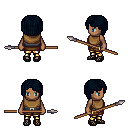
a pixel art fantasy rpg character, female body template, human, dark skin, leather chest armor, gold greaves, raven pageboy hairstyle, ghillies, spear, four views (front, back, left, right), 2x2 character sprite sheet, small pixel art, hard edges, no anti-aliasing